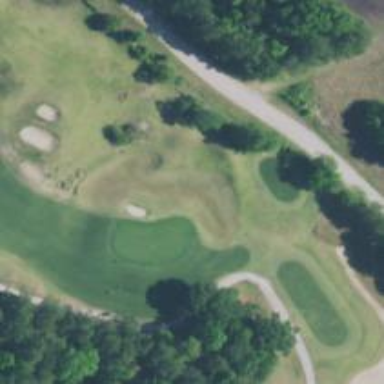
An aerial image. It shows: View of golf hole.